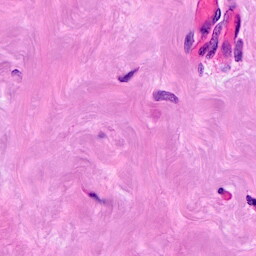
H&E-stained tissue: Breast